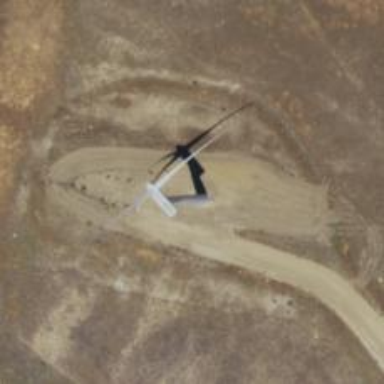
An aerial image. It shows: Wind generator powered by horizontal axis wind turbine.